Interaction volume radius: 5 \u00c5
Interaction volume height: 10 \u00c5
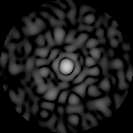
Disorder parameter: 0.768